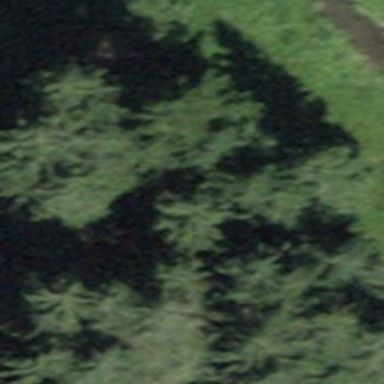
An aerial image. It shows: Serene woodland landscape.